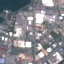
Land use / land cover: Industrial